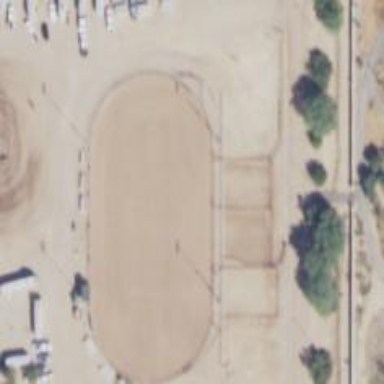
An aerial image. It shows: Equestrian pitch for leisure land sports.